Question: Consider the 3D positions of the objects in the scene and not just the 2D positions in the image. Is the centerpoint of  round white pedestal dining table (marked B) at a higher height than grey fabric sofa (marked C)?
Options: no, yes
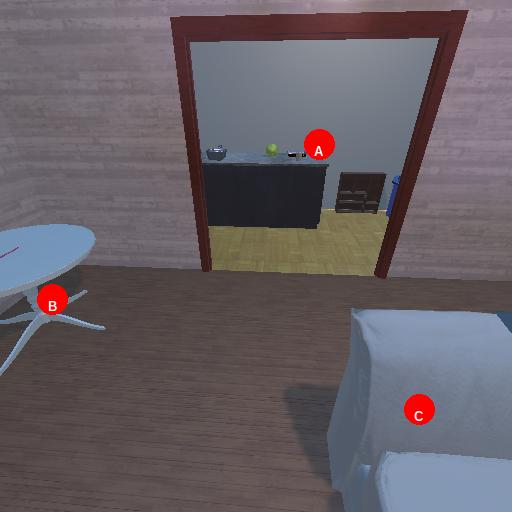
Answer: no